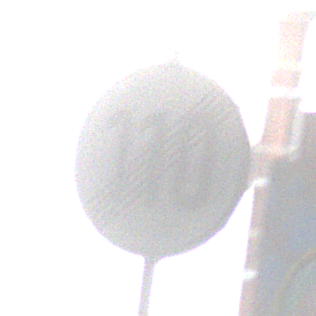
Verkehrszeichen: EndeGeschwindigkeit110
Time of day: Midday
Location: Roofed (Special)
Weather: Overcast
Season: NotSpecified
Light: Natural